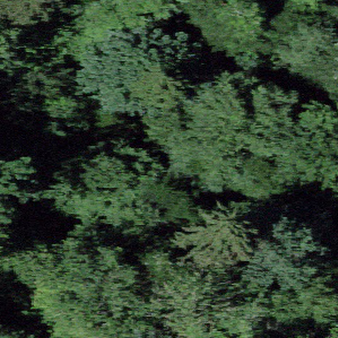
Label: other